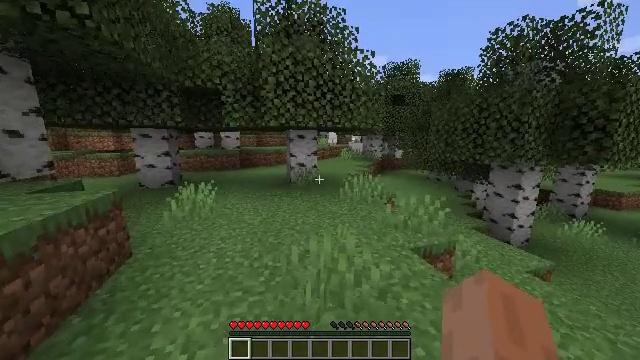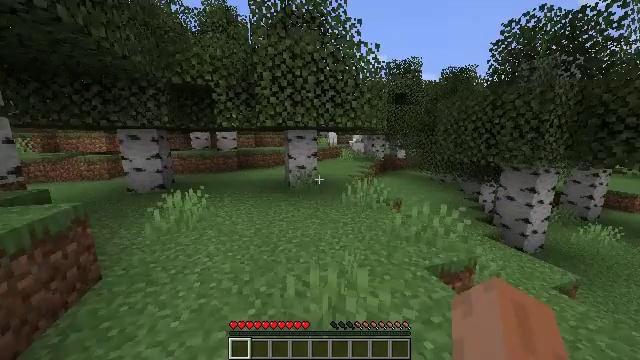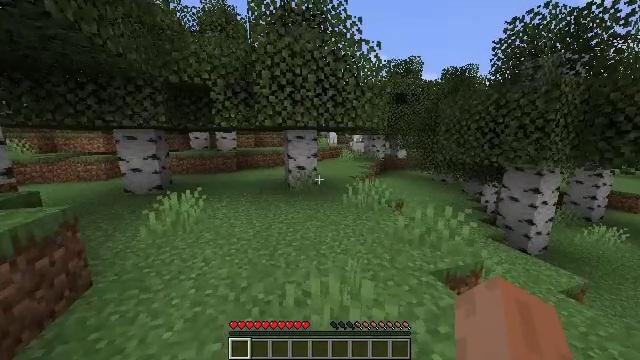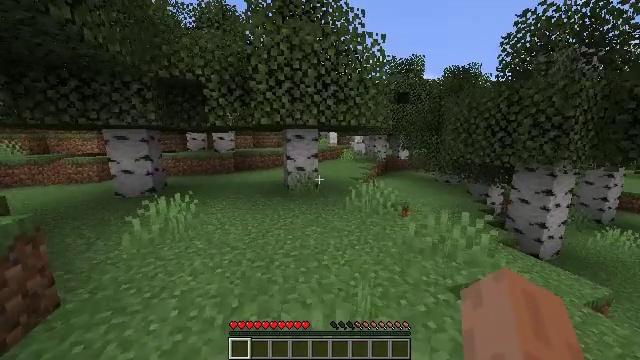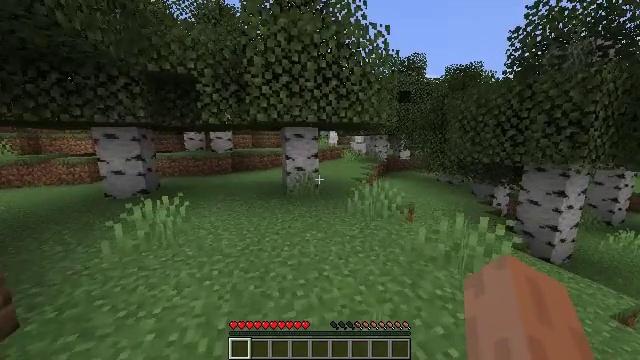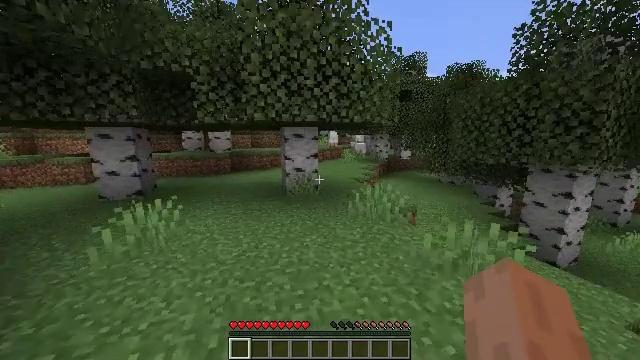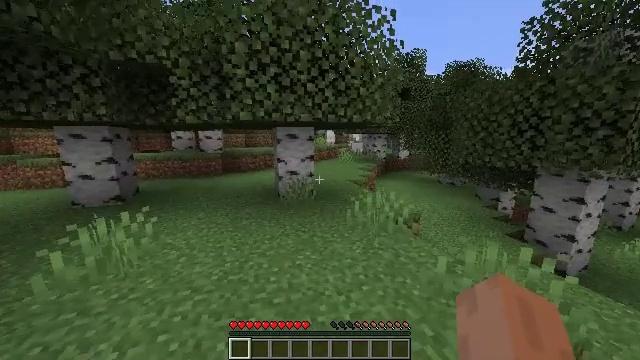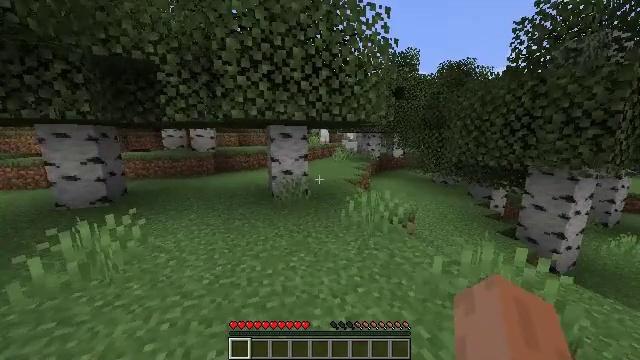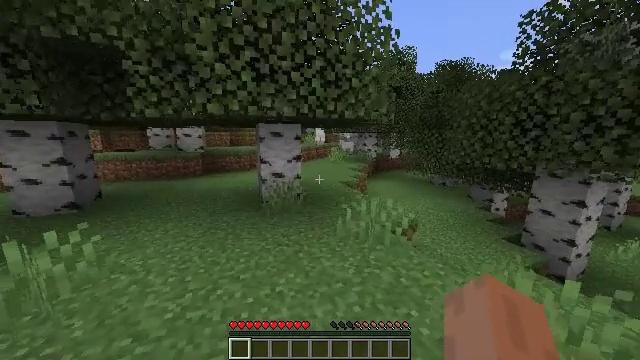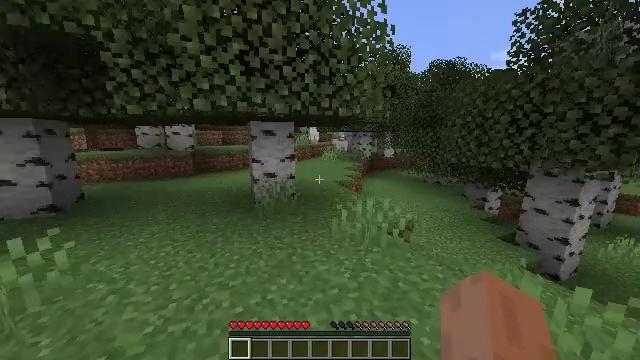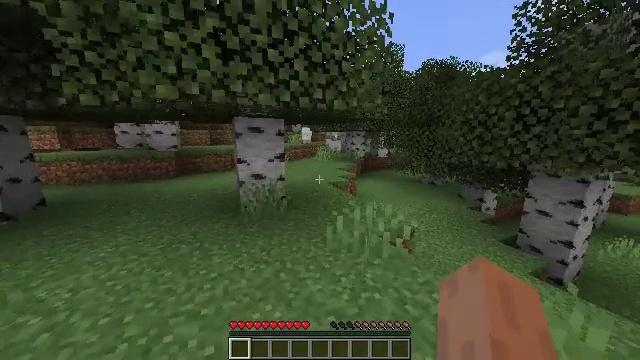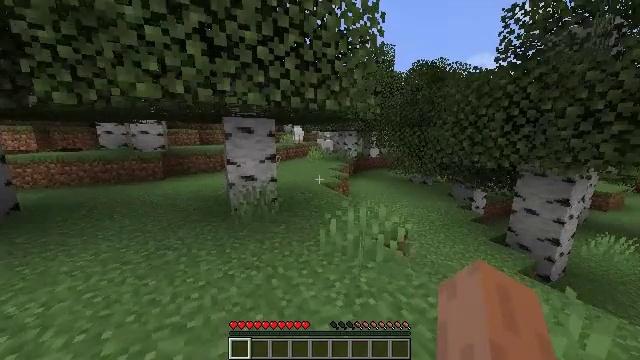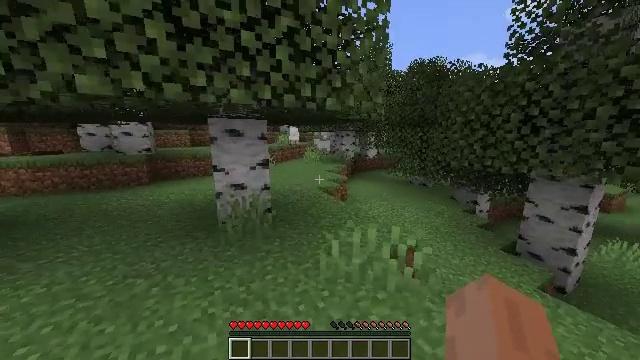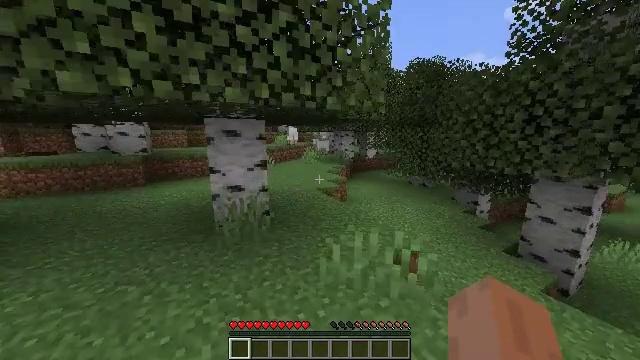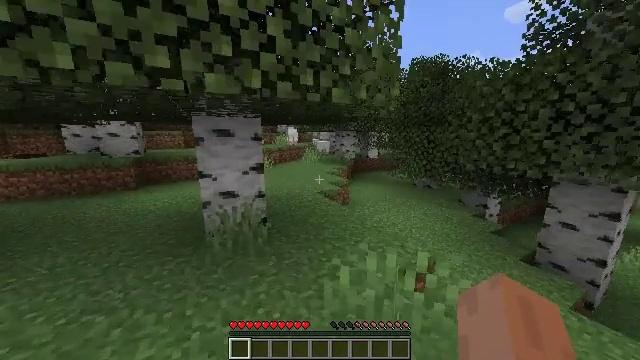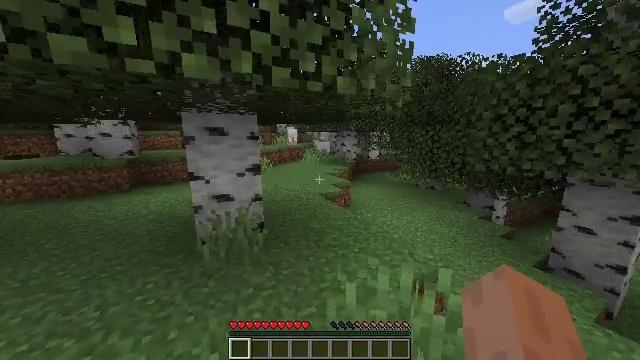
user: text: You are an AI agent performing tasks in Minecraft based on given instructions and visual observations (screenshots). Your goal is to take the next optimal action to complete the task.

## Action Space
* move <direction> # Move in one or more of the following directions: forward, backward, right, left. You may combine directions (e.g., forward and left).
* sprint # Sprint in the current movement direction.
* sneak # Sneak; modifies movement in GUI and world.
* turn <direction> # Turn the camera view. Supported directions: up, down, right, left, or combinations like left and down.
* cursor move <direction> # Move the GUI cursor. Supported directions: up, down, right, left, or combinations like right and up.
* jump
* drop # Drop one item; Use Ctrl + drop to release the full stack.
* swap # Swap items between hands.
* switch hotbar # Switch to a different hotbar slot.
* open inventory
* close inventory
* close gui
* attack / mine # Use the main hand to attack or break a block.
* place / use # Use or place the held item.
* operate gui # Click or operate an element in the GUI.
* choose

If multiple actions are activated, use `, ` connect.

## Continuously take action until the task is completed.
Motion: motion action
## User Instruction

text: Harvest the peony for decoration.
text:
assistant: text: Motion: move forward, sprint
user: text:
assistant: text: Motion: move forward, sprint
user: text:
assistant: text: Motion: move forward, sprint
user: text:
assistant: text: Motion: move forward, sprint
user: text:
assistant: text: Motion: move forward, sprint
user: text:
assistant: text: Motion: move forward, sprint
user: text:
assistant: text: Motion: move forward, sprint, turn right
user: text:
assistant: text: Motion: move forward, sprint, turn right
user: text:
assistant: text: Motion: move forward, sprint, turn right
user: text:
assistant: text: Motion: move forward, sprint, turn right
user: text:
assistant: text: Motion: move forward, sprint, turn right
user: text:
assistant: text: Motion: move forward, sprint, turn right
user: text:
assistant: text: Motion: move forward, sprint
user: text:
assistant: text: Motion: move forward, sprint
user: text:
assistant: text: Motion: move forward, sprint
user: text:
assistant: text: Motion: move forward, sprint
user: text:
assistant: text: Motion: move forward, sprint
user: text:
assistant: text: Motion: move forward, sprint
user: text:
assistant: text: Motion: move forward, sprint
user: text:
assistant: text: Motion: move forward, sprint
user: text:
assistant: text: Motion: move forward, sprint
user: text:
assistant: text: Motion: move forward, sprint
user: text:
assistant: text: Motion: move forward, sprint
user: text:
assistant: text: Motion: move forward, sprint
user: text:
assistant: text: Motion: move forward, sprint
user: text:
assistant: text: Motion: move forward, sprint
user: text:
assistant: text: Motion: move forward, sprint
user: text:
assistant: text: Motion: move forward, sprint
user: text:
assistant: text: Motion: move forward, sprint
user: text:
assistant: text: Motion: move forward, sprint